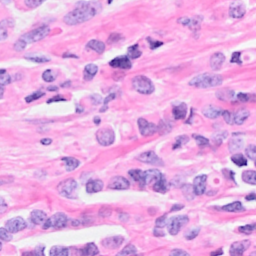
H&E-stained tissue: Breast